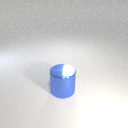
large blue metal cylinder